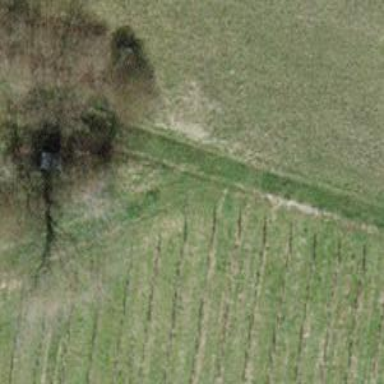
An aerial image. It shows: Grass track with grade4 quality surface.